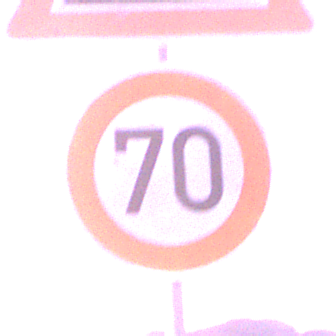
Verkehrszeichen: Geschwindigkeit70
Zusatzzeichen oben: Steigung10
Umgebung: Outdoor, Nature
Tageszeit: Dawn
Wetter: PartlyCloudy
Licht: Natural
Jahreszeit: NotSpecified
Kontrast: MediumContrast